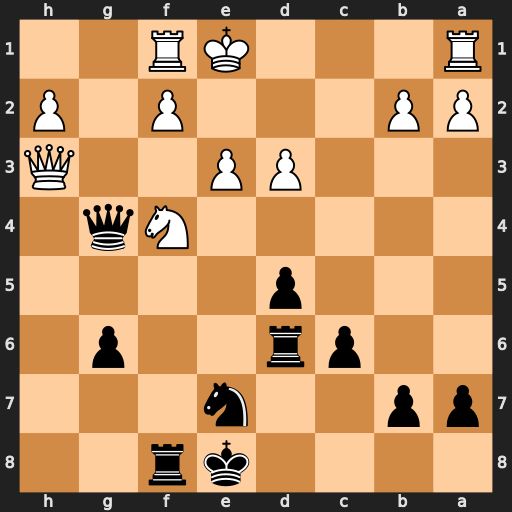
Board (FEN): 4kr2/pp2n3/2pr2p1/3p4/5Nq1/3PP2Q/PP3P1P/R3KR2
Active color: b
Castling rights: Q
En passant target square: -
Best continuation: Rxf4 Qxg4 Rxg4